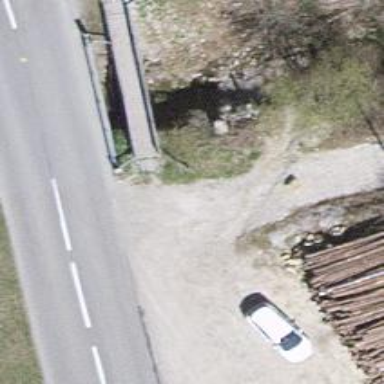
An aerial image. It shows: Tunnel.